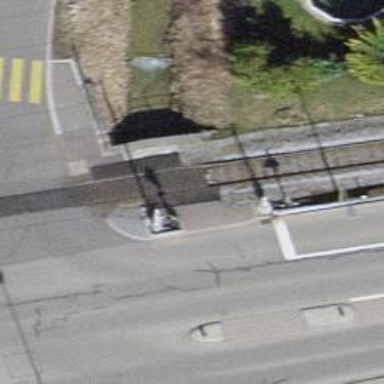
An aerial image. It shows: Railway crossing.